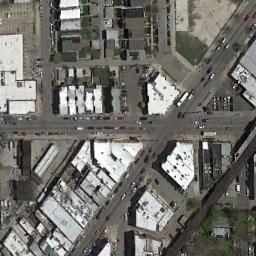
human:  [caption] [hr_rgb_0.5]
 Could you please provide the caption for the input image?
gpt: There are many buildings beside the intersection .

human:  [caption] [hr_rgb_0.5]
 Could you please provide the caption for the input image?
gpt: There are many moving and waiting vehicles on the slanted intersection of the intersection, There are many buildings and some trees around the intersection, And many cars are parked in the open space beside the intersection .

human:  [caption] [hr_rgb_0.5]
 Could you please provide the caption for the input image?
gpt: A tilted intersection with dense traffic is between some dense buildings .

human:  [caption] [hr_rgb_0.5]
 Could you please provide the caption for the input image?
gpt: There are cars at the crossroads .

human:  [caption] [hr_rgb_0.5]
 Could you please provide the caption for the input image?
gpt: There are some white buildings around the intersection .